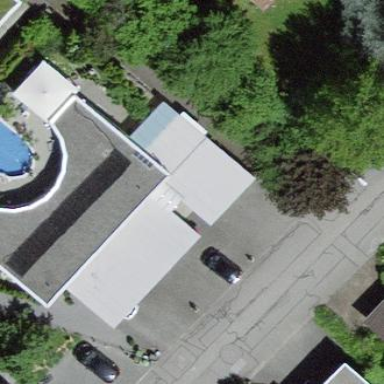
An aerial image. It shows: Garage building.